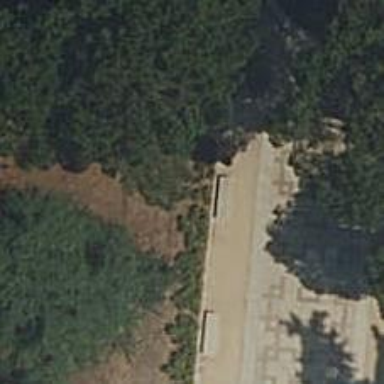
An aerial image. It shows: Concrete bench.